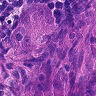
Metastatic tissue present: yes